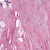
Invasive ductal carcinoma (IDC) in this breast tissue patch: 0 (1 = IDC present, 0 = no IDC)